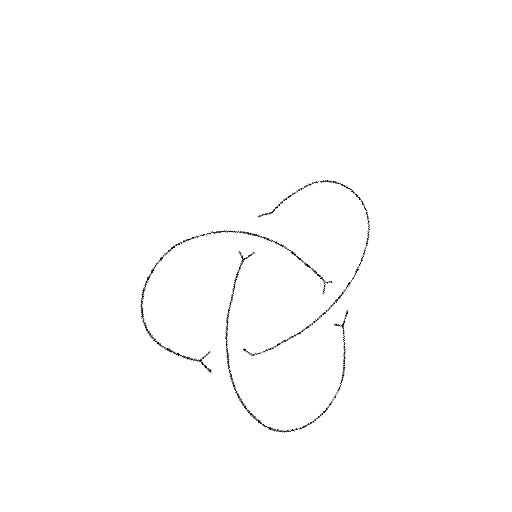
Crossing number: 3